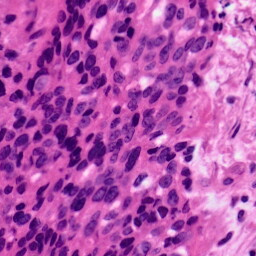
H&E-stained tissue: Ovarian